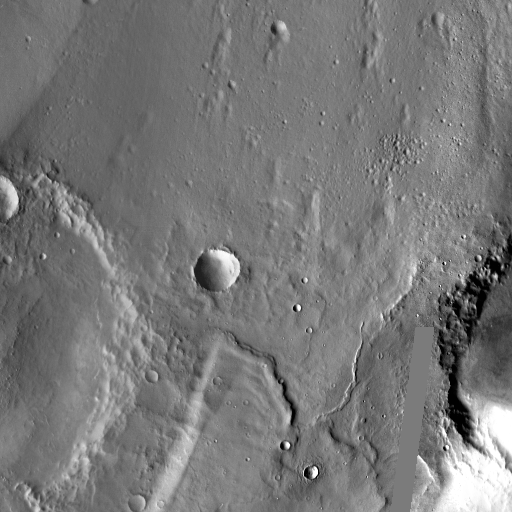
Crater classes present: Background, Other, Buried, Secondary